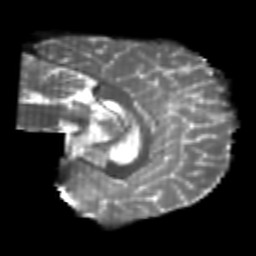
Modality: T2w
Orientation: sagittal
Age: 25
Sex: male
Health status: healthy
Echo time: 0.074 s